Question: I am trying to position 2 imageView on top of another. this is what I want to accomplish.

so what i want is , imageView #2 will be placed exactly same position of imageView #1 like in the picture. this what i tried so far but it not working like I wanted. image are not staying exact position when I tried in different device :(
'''
<LinearLayout
android:id="@+id/wrap"
android:layout_width="fill_parent"
android:layout_height="fill_parent"
android:layout_below="@id/tvding"
android:orientation="vertical" >
<FrameLayout
android:layout_width="fill_parent"
android:layout_height="fill_parent"
android:orientation="vertical" >
<ImageView
android:layout_width="fill_parent"
android:layout_height="wrap_content"
android:layout_gravity="center"
android:scaleType="fitCenter"
android:src="@drawable/base" />
<ImageView
android:id="@+id/imageViewCompass"
android:layout_width="fill_parent"
android:layout_height="wrap_content"
android:layout_gravity="center"
android:layout_marginTop="25dp"
android:scaleType="fitCenter"
android:src="@drawable/niddle" />
</FrameLayout>
</LinearLayout>
'''
Thanks in advance.
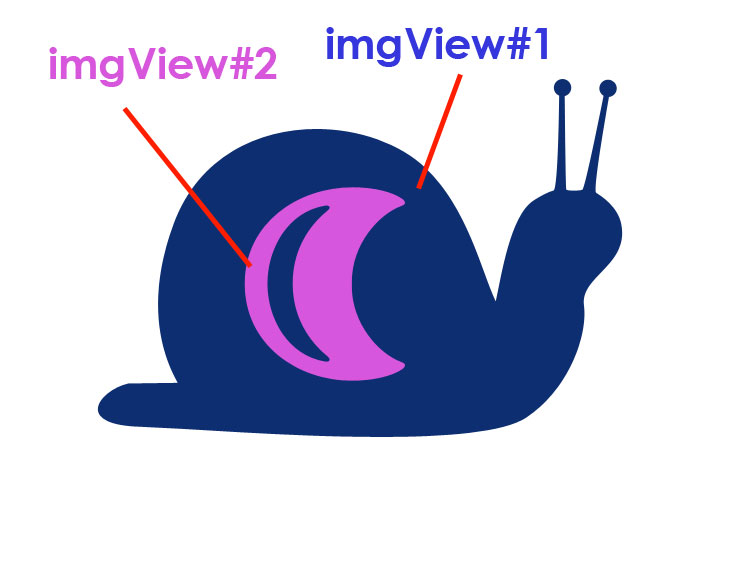
Answer: One option must be using a <URL>
<URL>
or using a <URL>
'''
<RelativeLayout android:layout_width="wrap_content" android:layout_height="wrap_content">
<ImageView android:layout_width="wrap_content" android:layout_height="wrap_content" android:src="@drawable/image_bottom"/>
<ImageView android:layout_width="wrap_content" android:layout_height="wrap_content" android:src="@drawable/image_top" android:layout_alignParentBottom="true" android:layout_alignParentRight="true"/>
</RelativeLayout>
'''
Update: I found this @ Stackoverflow:
<URL>